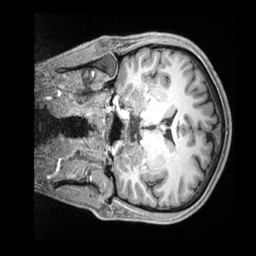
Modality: T1w
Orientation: coronal
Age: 24
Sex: male
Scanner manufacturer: siemens
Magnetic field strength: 3 T
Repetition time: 2.4 s
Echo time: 0.00226 s